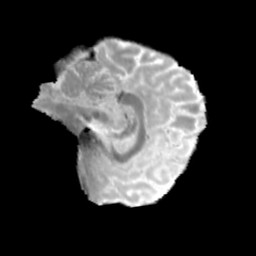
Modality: MD
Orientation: sagittal
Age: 30
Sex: female
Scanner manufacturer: siemens
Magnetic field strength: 3 T
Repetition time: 3.23 s
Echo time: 0.0892 s